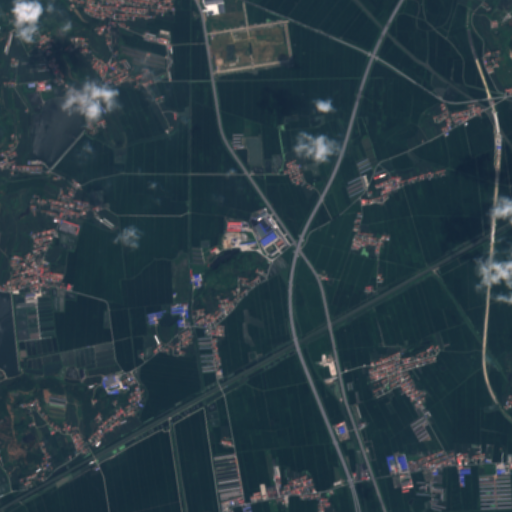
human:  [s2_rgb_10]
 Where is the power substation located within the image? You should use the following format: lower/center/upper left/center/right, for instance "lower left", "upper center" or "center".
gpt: The power substation is located in the upper right of the image.
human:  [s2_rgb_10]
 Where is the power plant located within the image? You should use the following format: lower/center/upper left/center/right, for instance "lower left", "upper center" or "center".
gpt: There is no power plant in the image.